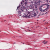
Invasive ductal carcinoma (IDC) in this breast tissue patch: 0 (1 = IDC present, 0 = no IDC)